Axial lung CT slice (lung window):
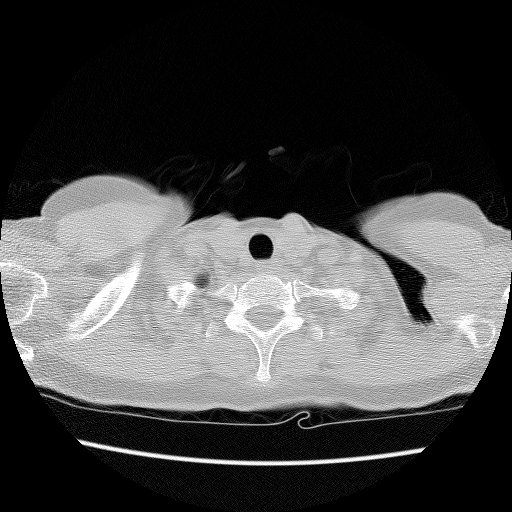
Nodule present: no